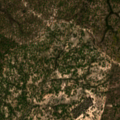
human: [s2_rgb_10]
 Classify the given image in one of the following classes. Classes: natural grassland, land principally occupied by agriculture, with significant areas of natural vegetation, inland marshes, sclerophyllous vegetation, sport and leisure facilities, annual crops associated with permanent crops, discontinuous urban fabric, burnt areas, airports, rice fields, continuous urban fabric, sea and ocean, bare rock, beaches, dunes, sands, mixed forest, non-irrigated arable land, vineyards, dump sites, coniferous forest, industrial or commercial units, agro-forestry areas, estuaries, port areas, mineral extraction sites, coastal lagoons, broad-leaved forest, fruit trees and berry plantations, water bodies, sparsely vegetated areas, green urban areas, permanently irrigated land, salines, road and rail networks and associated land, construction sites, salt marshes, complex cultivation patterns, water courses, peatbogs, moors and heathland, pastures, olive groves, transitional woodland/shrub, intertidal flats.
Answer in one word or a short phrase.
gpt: agro-forestry areas